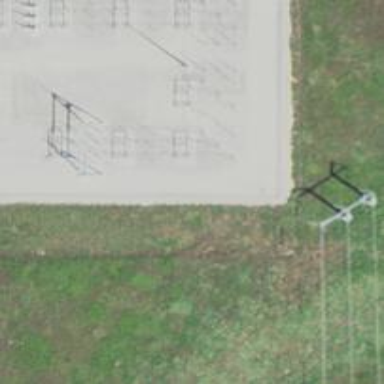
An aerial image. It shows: Switch used for power control.